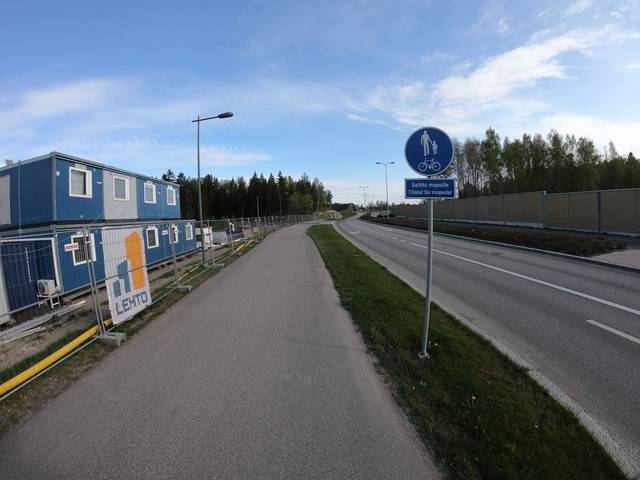
Region: Finland
Coordinates: 60.203, 24.786